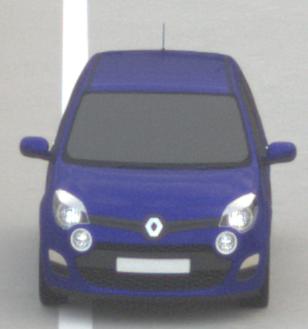
Make: Renault
Model: Twingo 1.2 LEV 16V 75
Detailed model: Twingo (II)
Model produced from: 2012/01
Model produced until: 2014/07
Doors: 3
Color: blue
Road condition: dry road
Daytime: morning or afternoon
Contrast: low contrast